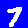
Digit: 7